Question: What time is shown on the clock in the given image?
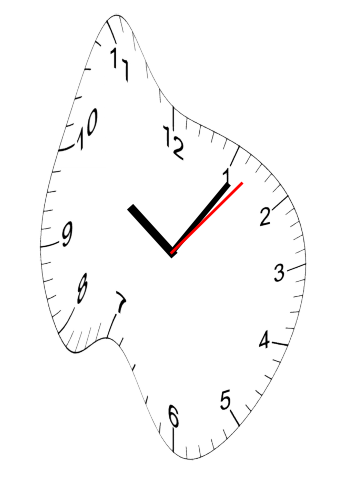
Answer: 10:06:07